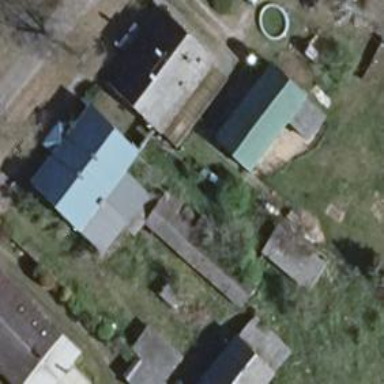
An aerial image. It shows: House with flat light gray roof.